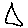
Label: triangle